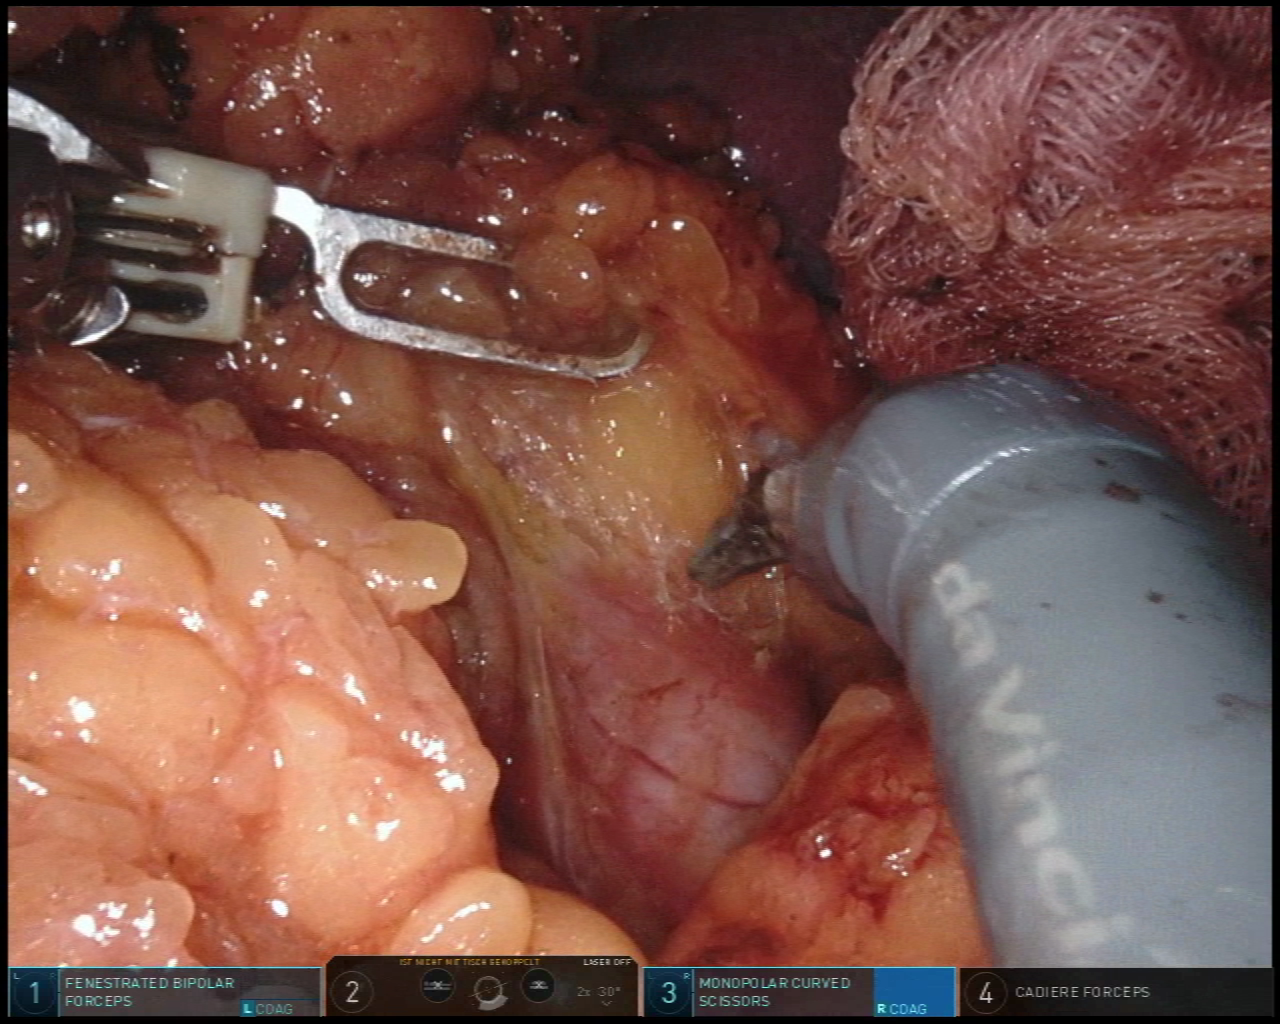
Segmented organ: stomach
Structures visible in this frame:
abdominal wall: no
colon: no
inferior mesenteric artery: no
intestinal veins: no
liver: no
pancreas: no
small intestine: no
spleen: yes
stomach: yes
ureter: no
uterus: no
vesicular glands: no